Question: I wrote an app using PhoneGap build. It's a barcode scanner.
After I create the project and add the barcode plugin ( from the root directory.. 'cordova plugin add com.phonegap.plugins.barcodescanner')
'''
scan : function() {
console.log('scanning');
var scanner = cordova.require("com.phonegap.plugins.barcodescanner.barcodescanner");
//var scanner = cordova.require("cordova/plugin/BarcodeScanner");
scanner.scan(function(result) { ..... }
'''
After I build the app with PhoneGap Build and tested on my smartphone I got this error:

What can I do to solve this error? I think I added the barcode plugin!?
How my index.html file looks like
'''
<script type="text/javascript" src="js/jquery-2.1.0.min.js"></script>
<script type="text/javascript" src="js/jquery.mobile-1.4.2.js"></script>
<script type="text/javascript" src="cordova.js"></script>
<script type="text/javascript" src="barcodescanner.js"></script>
<script type="text/javascript" src="js/index.js"></script>
'''
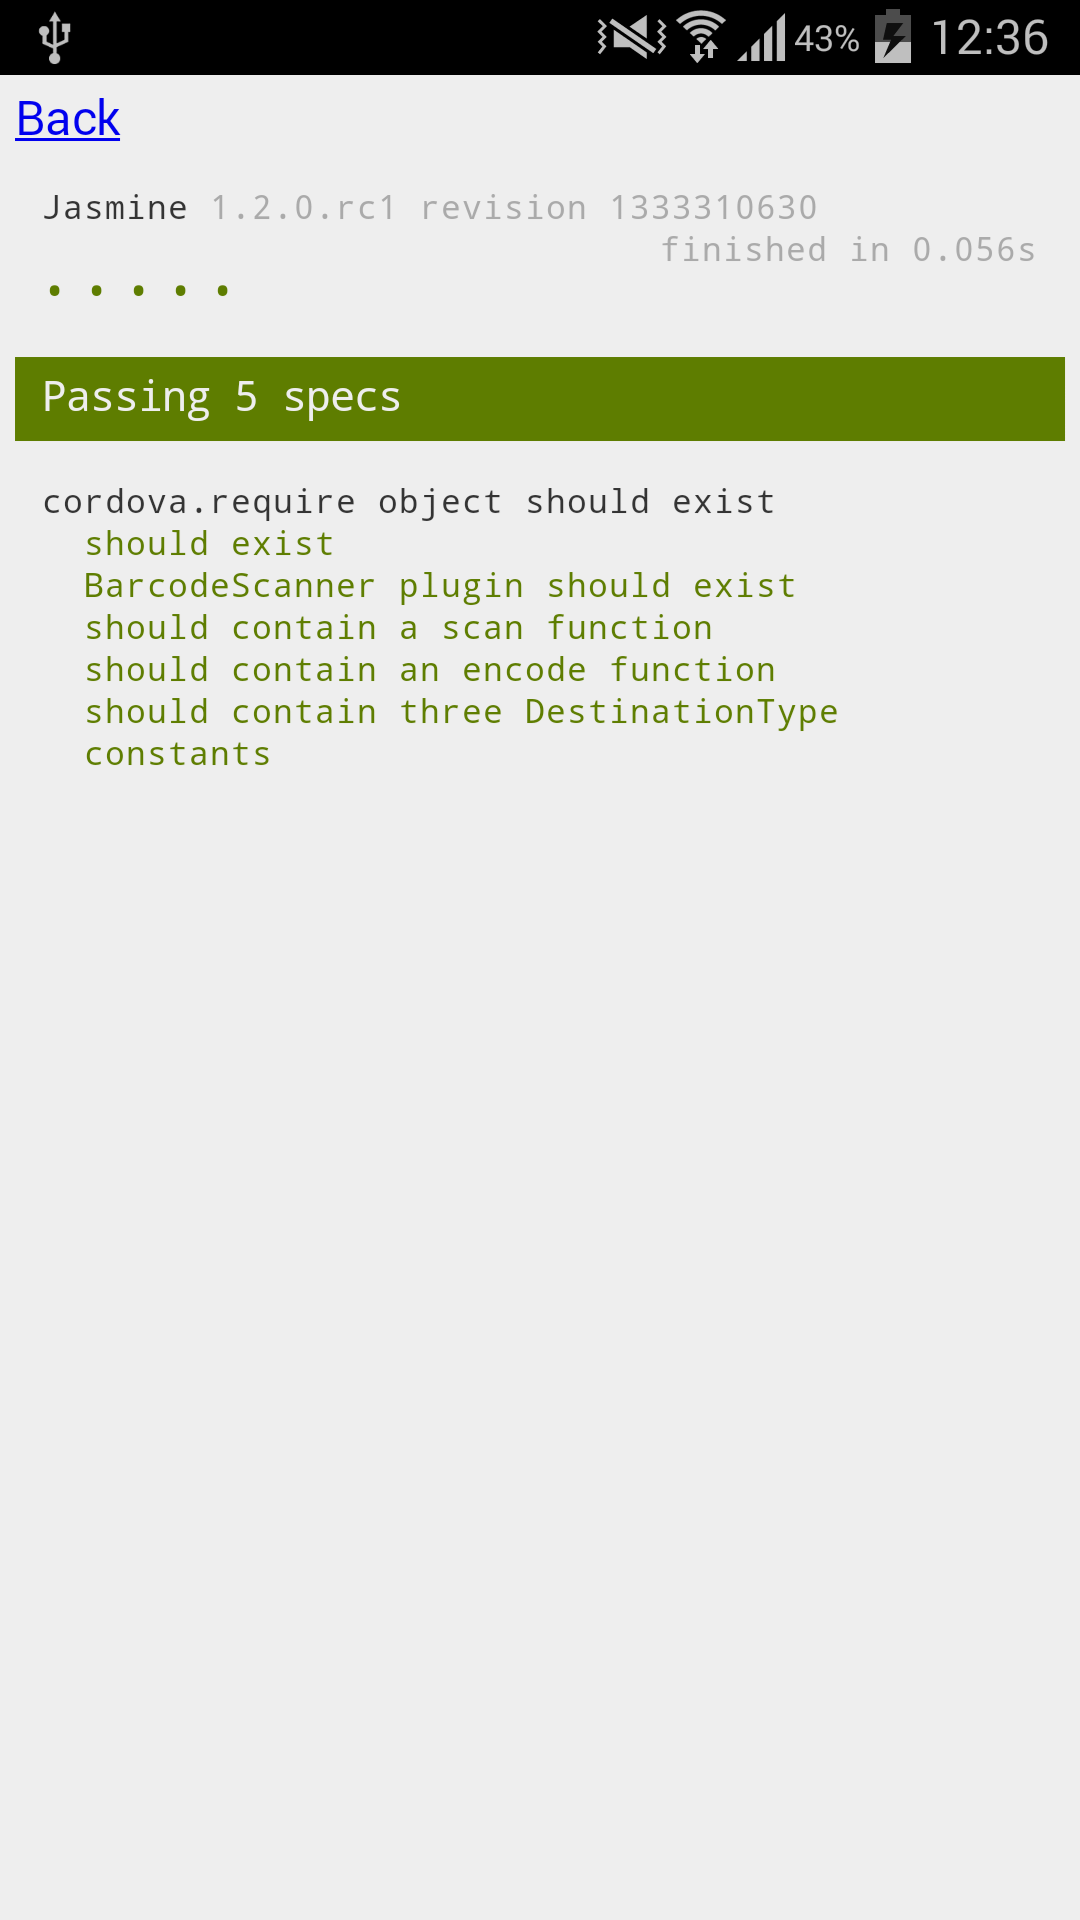
Answer: Okay guys. I'm done with this error.
I installed the my project the android platform (cordova platform add android) than installed the barcodescanner plugin with plugman.
And the error ins gone. :))